Interaction volume radius: 5 \u00c5
Interaction volume height: 20 \u00c5
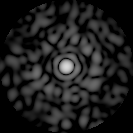
Disorder parameter: 0.8641